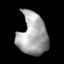
Tissue: lung
Cell type: T cells
Senescence score: 0.2395
Nuclear area (px): 1187
Mean DAPI intensity: 163.574